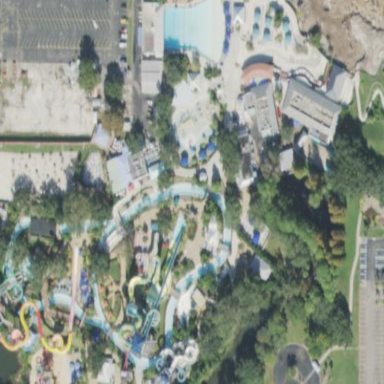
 popular for its theme park attractions."